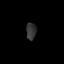
Tissue: prostate
Cell type: T cells
Senescence score: 0.3152
Nuclear area (px): 168
Mean DAPI intensity: 52.19